Question: I have made a simple Facebook app that takes in user data and does something (irrelevant to the question). Now, what I want is that the app must get installed on a user's page (i.e., the page for which the user is an admin) like this:

<URL> is the app that does the above.
How can I do this for my app? Is there something available with the Facebook API? Or is it a hack?
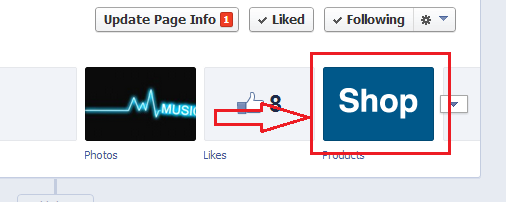
Answer: To add an app as a page tab you could try one of the following.
'''
<script type="text/javascript">
function addtab()
{
FB.ui({
method: 'pagetab',
redirect_uri: 'YOUR_URL'
}, function(response){});
}
</script>
<a href="#" onClick="addtab()">Add As Page Tab</a>
'''
The above example assumes that the person has already logged in to your app.
'''
<a href="https://www.facebook.com/dialog/pagetab?app_id=YOUR_APP_ID&redirect_uri=YOUR_URL">Add As Page Tab</a>
'''
'''
<a href="https://www.facebook.com/add.php?api_key=YOUR_APP_ID&pages">Add As Page Tab</a>
'''
Make sure and change and with the ID and URL of the app you want to add as a Page Tab.
<URL>